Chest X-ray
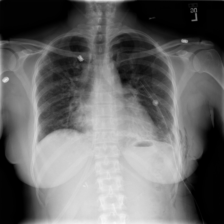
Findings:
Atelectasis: positive
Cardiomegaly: negative
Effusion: negative
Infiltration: negative
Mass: negative
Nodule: negative
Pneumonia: negative
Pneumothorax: positive
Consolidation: negative
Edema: negative
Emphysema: positive
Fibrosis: negative
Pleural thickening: negative
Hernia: negative